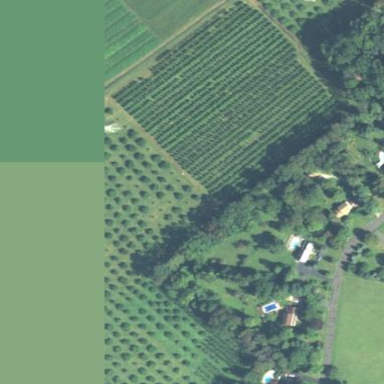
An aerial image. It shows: Vineyard growing grapes.